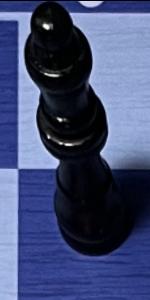
Label: Queen_Black